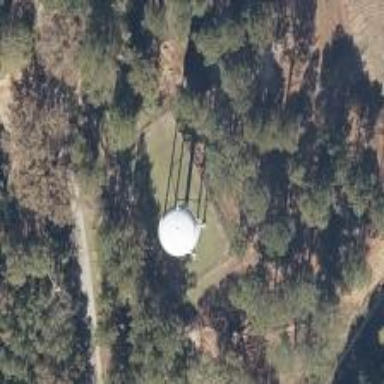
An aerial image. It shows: Water tower that is man-made.